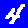
Digit: 4